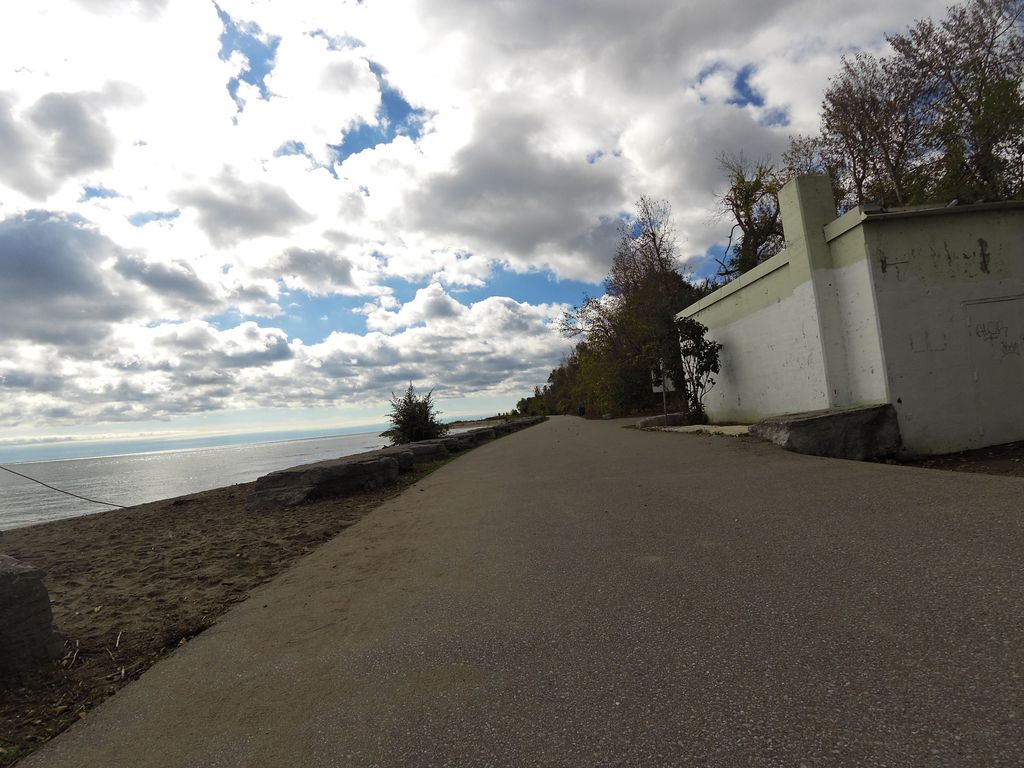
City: toronto